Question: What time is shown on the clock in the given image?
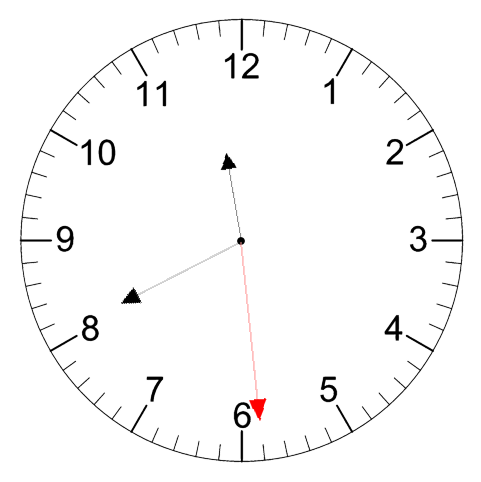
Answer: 11:40:29